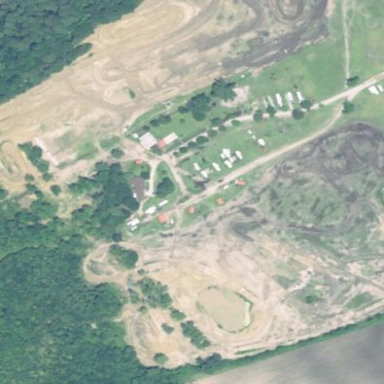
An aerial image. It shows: Sports centre catering to motocross enthusiasts on leisure land.